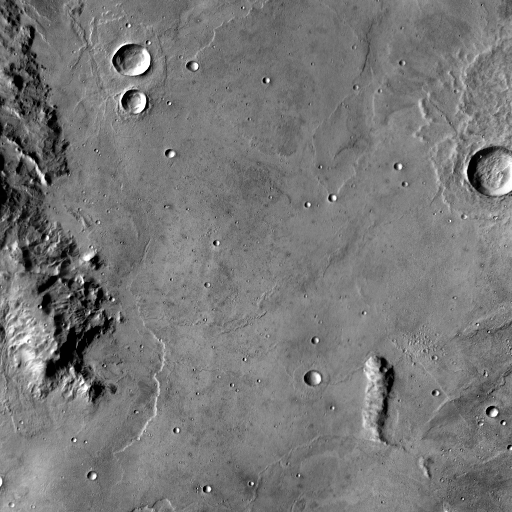
Crater classes present: Background, Other, Layered, Secondary